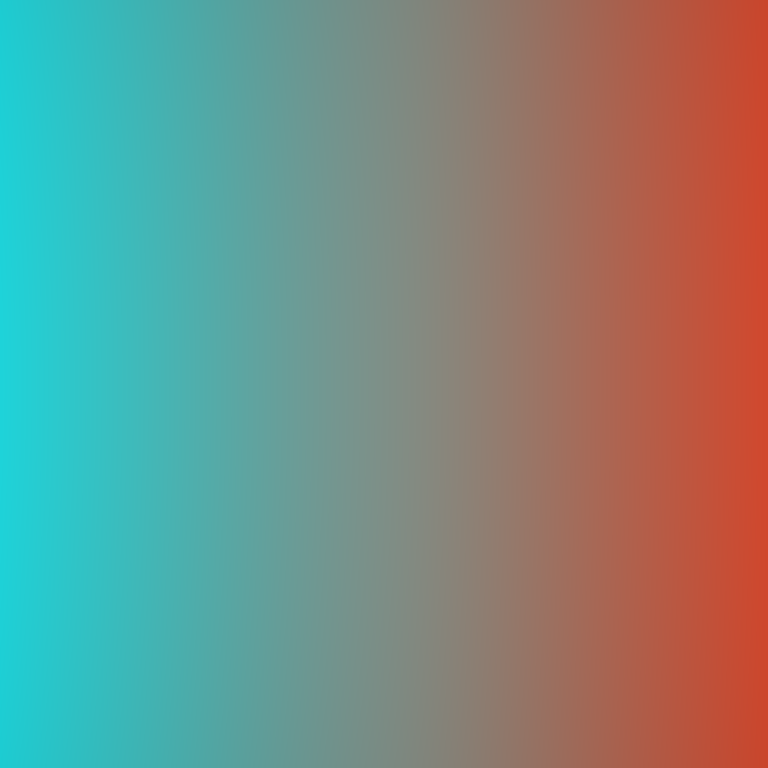
Abstract light effect, smooth gradient from teal to red, calm atmosphere, soft blend, no room, no furniture, no objects.